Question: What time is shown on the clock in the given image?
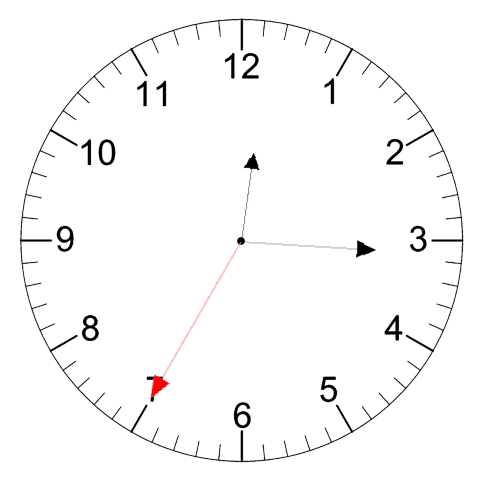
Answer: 12:15:35